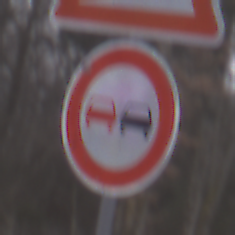
Verkehrszeichen: Ueberholverbot
Zusatzzeichen oben: SeitenwindVonLinks
Umgebung: Outdoor, Nature
Tageszeit: Midday
Wetter: Overcast
Licht: Natural
Jahreszeit: Autumn
Kontrast: LowContrast